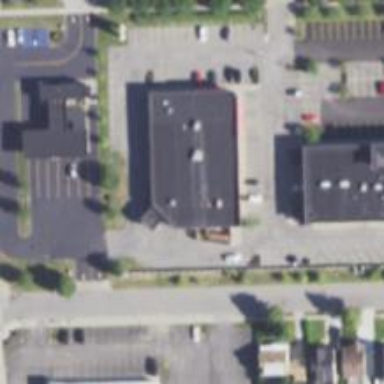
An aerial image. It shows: Pharmacy providing healthcare services.